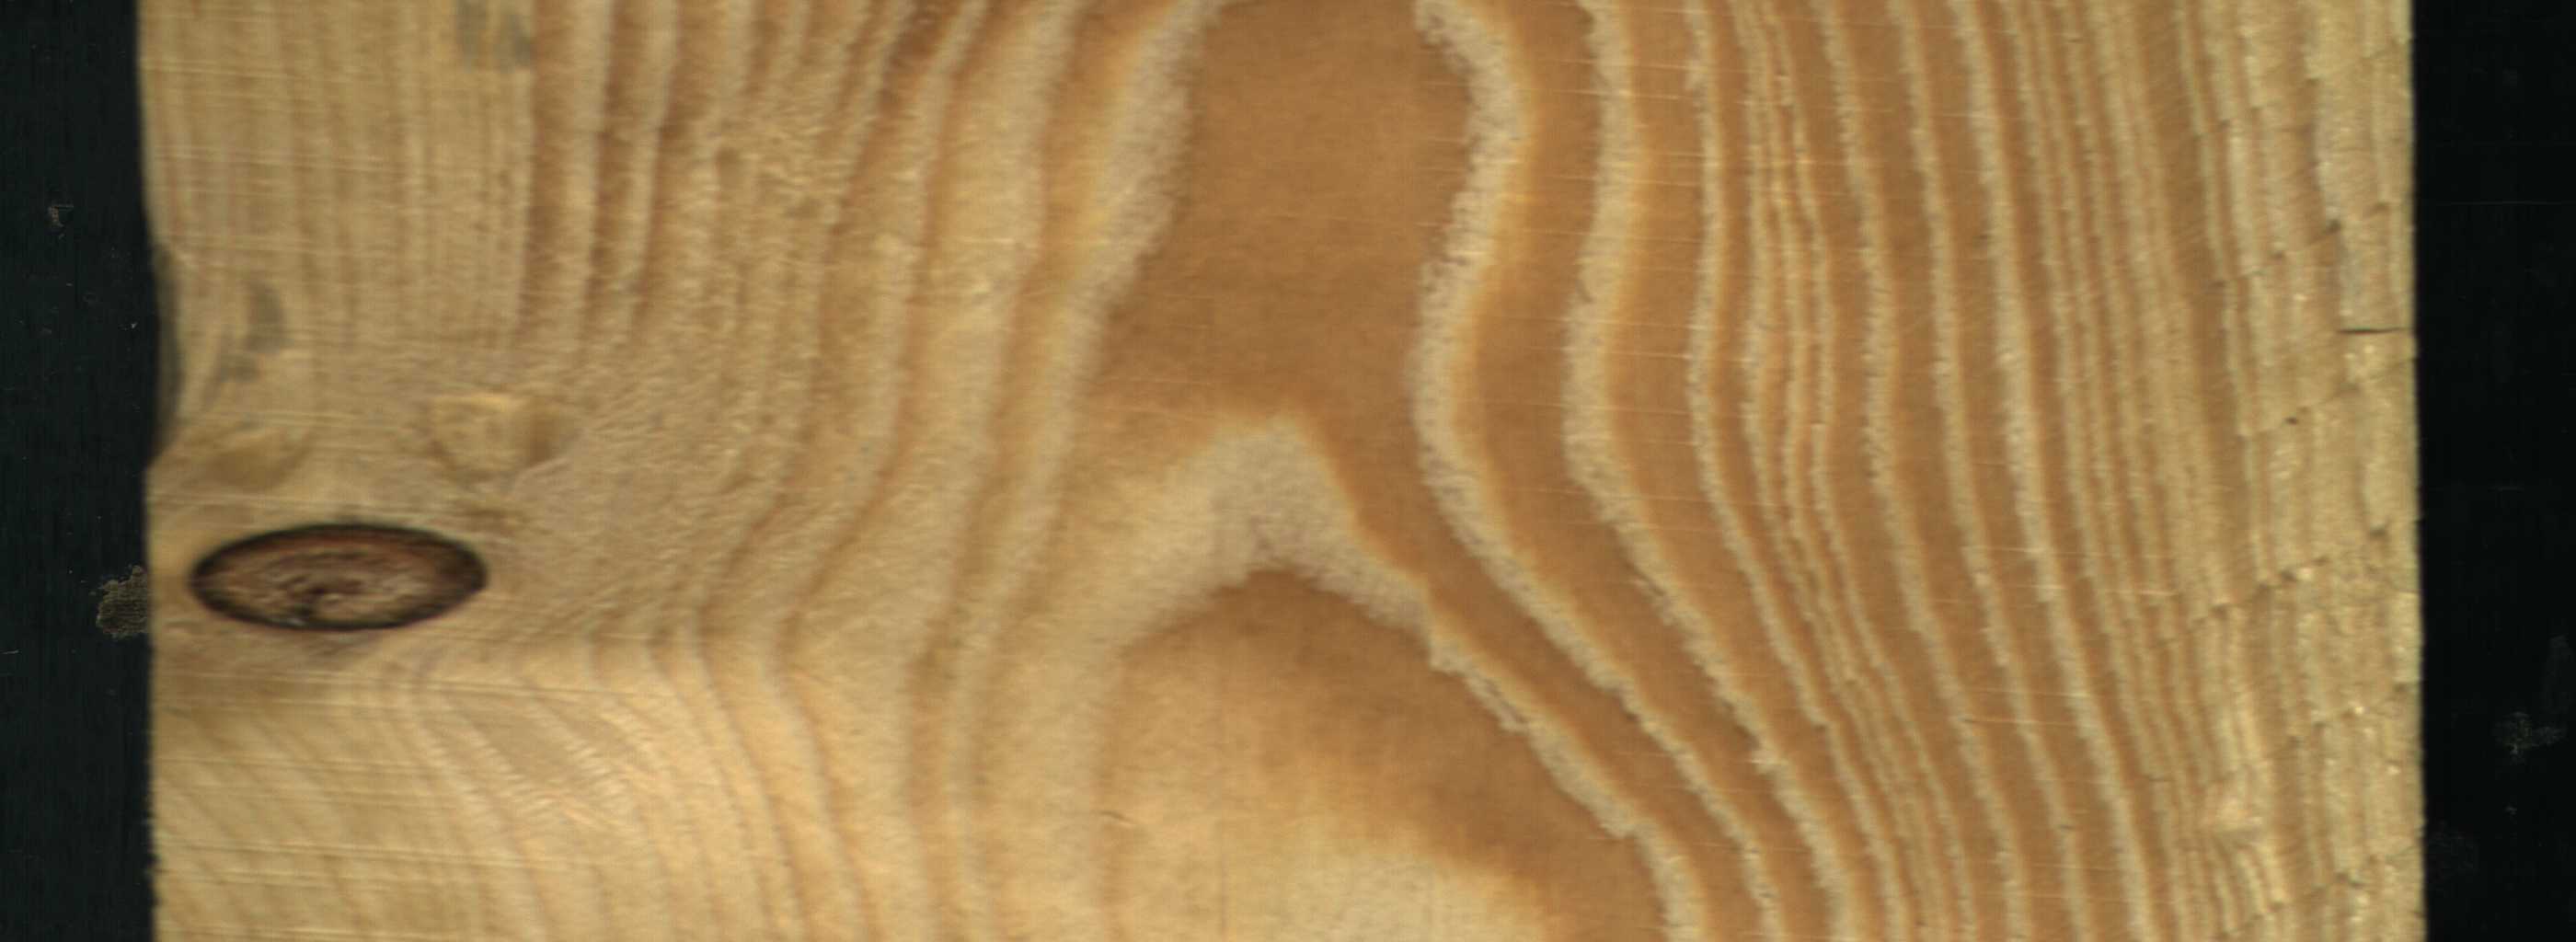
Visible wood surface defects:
Dead_Knot